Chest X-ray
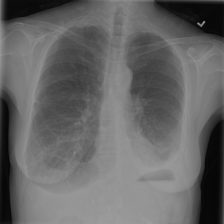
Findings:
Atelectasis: negative
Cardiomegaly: negative
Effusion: negative
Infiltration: negative
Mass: negative
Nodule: negative
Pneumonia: negative
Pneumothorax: negative
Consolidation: negative
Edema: negative
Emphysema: negative
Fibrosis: negative
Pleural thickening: negative
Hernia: negative